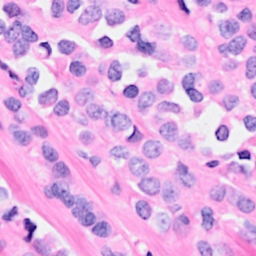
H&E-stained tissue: Breast